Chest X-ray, PA view. Patient: 49 years old, sex M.
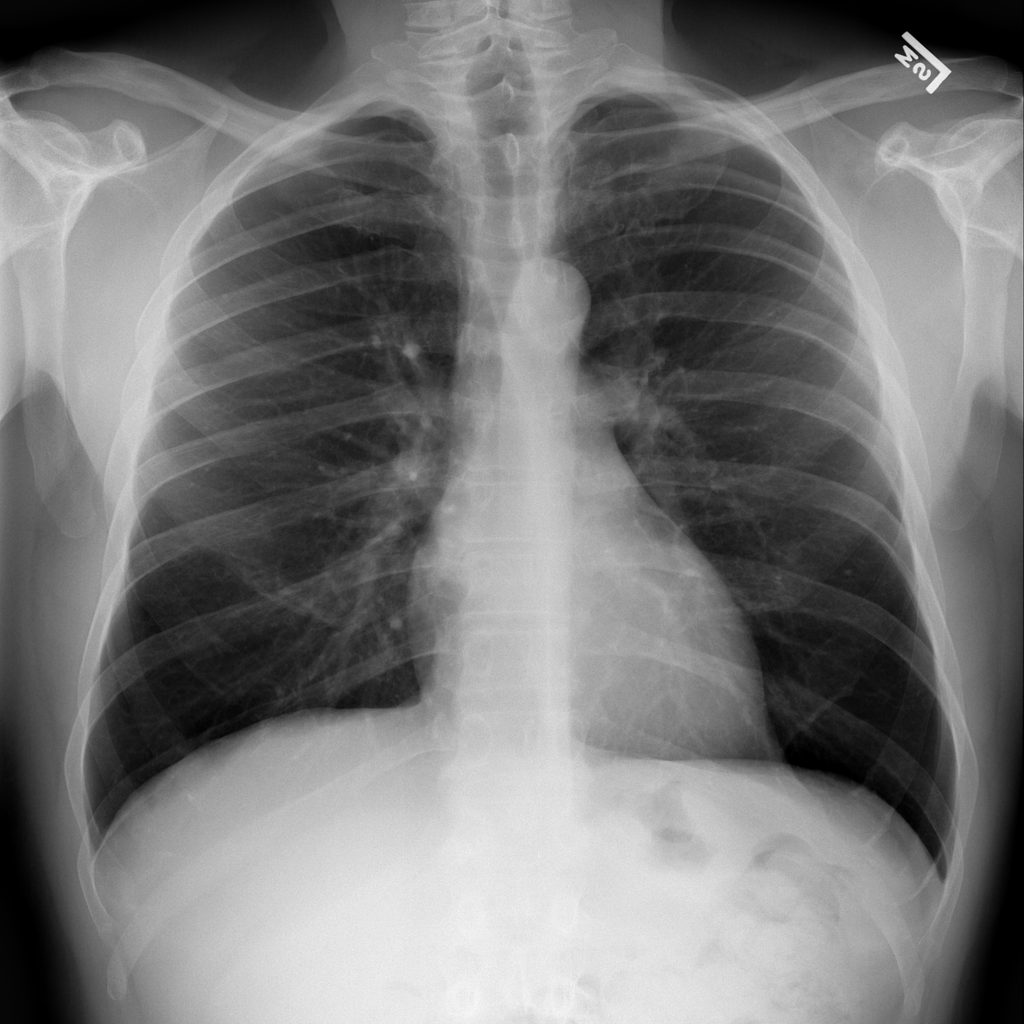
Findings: No Finding